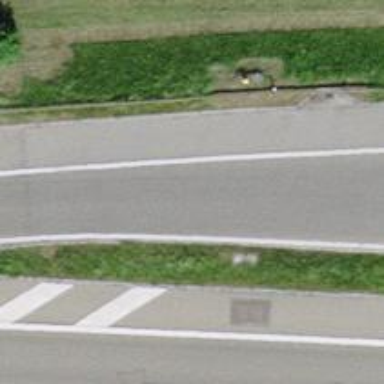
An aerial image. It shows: Asphalt motorway link.